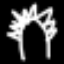
Label: palm tree